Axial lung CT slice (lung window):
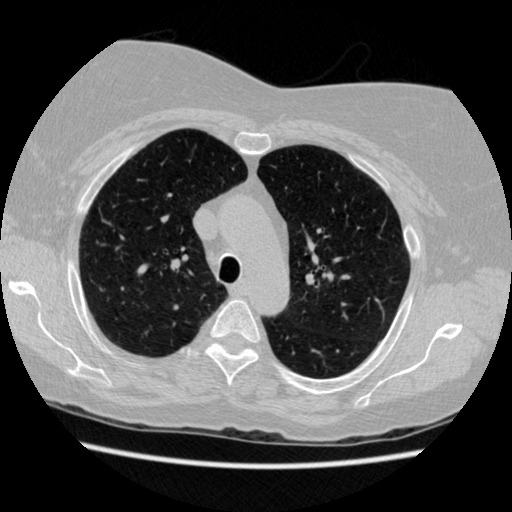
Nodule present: no